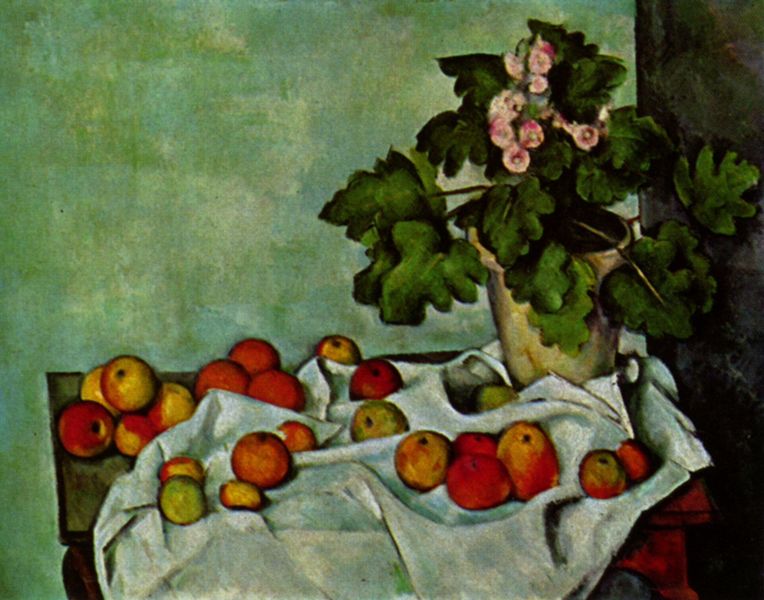
Titel: Stilleben, Geranienstock mit Früchten
Künstler: Paul Cézanne
Standort: New York (New York)
Institution: The Metropolitan Museum of Art
Schlagwörter: blau, blätter, dunkel, gemälde, schatten, weiß, cezanne, gelb, grün, impressionismus, blume, blumen, braun, frankreich, grau, hell, hintergrund, holz, orange, raum, schwarz, tisch, tür, türkis, zimmer, blüte, blüten, obst, rosen, rot, tuch, wand, falten, stehen, tischdecke, tischtuch, vorhang, öl, erde, flach, decke, blatt, pflanze, rosa, frucht, früchte, stilleben, stillleben, vase, apfel, blumentopf, orangen, topf, äpfel, schrank, ecke, liegen, blumenvase, perspektive, hart, fläche, farbe, ölgemälde, querformat, zimmerpflanze, faltenwurf, platte, striche, abstraktion, strauß, blühen, gefäß, haufen, paul, viele, flecken, topfblume, topfpflanze, blumenstock, geranien, unordnung, postimpressionismus, geranie, hintergrunf, czesanne, natürmort, tischdekce, eichblatt, blumenerde, grüpn, begonie, stilleben cezanne blumentopf, bsstilleben, weißdorn